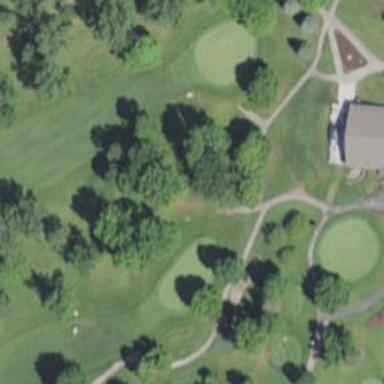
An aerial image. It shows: Path designated for golf carts.